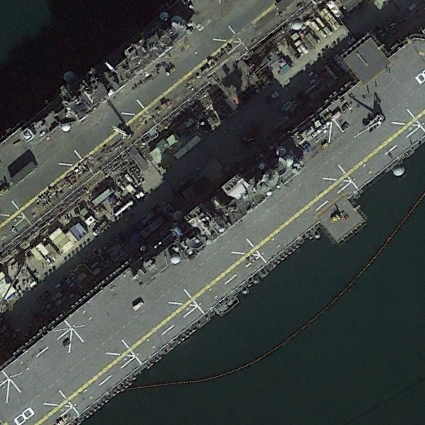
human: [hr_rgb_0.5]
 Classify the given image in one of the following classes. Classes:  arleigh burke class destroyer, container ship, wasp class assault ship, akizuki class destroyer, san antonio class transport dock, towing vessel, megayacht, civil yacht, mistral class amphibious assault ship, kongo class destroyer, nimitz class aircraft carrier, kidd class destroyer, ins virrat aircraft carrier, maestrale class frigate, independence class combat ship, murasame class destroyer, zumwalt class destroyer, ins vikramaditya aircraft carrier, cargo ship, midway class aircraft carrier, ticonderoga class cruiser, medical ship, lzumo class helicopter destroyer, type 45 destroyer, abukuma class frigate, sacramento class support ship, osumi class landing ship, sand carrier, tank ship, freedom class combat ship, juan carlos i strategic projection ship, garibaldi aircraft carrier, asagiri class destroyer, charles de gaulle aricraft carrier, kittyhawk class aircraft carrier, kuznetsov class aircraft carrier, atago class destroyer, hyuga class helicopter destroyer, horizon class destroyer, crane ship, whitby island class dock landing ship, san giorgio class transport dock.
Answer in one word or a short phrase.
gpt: Wasp class assault ship